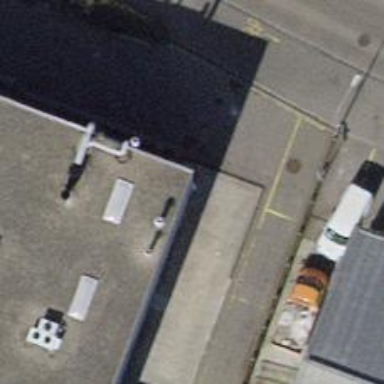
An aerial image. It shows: Surveillance object is present in the image.